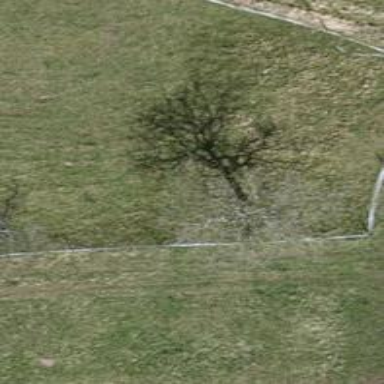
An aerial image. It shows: Single tag "natural: tree."